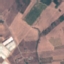
Label: PermanentCrop